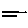
Label: line